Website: slack
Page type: payment
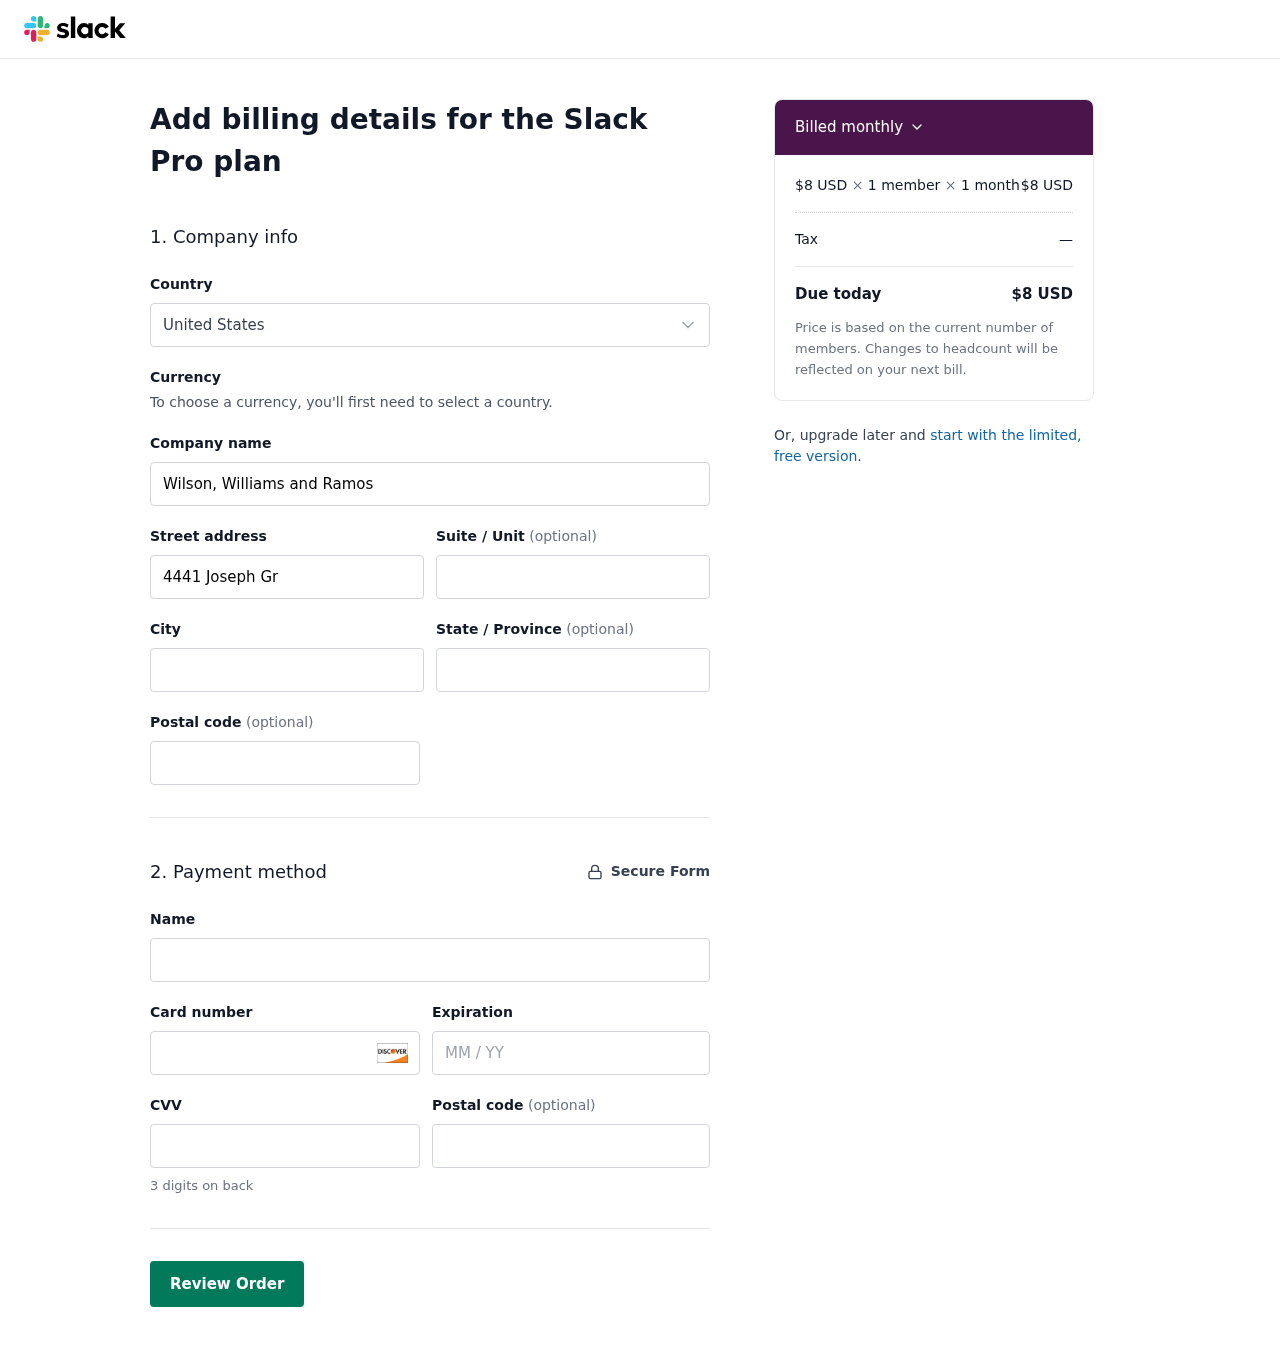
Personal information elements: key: PII_COUNTRY
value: United States
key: PII_COMPANY
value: Wilson, Williams and Ramos
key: PII_STREET
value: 4441 Joseph Green Apt. 483
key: PII_CITY
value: Ericatown
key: PII_STATE
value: Nevada
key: PII_POSTCODE
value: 13789
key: PII_FULLNAME
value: Bryan Weeks
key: PII_CARD_NUMBER
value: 6011 3283 7428 5491
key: PII_CARD_EXPIRY
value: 04/26
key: PII_CARD_CVV
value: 870
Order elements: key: ORDER_PRICE_PER_MEMBER
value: $8 USD
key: ORDER_NUM_MEMBERS
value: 1 member
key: ORDER_NUM_MONTHS
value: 1 month
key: ORDER_SUBTOTAL
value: $8 USD
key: ORDER_TAX
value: —
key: ORDER_TOTAL
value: $8 USD